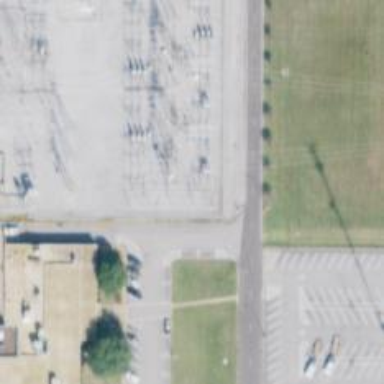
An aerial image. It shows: Switch used for power control.